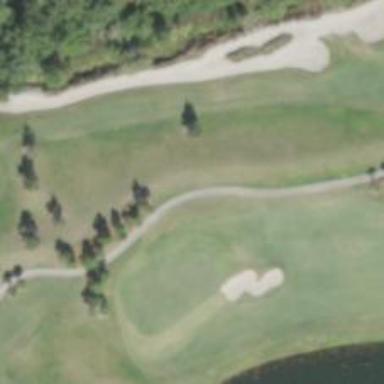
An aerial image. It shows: Service road designated as golf cart path.